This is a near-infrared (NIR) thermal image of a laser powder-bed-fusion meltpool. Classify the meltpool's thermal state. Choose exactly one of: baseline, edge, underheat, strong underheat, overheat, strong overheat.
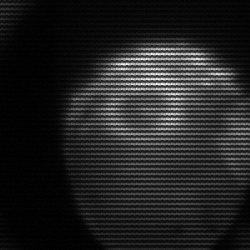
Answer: edge